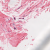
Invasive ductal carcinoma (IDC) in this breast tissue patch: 0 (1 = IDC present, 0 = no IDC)